Interaction volume radius: 5 \u00c5
Interaction volume height: 25 \u00c5
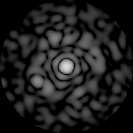
Disorder parameter: 0.8208